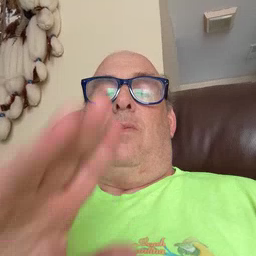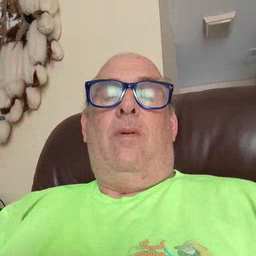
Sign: will